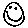
Label: smiley face